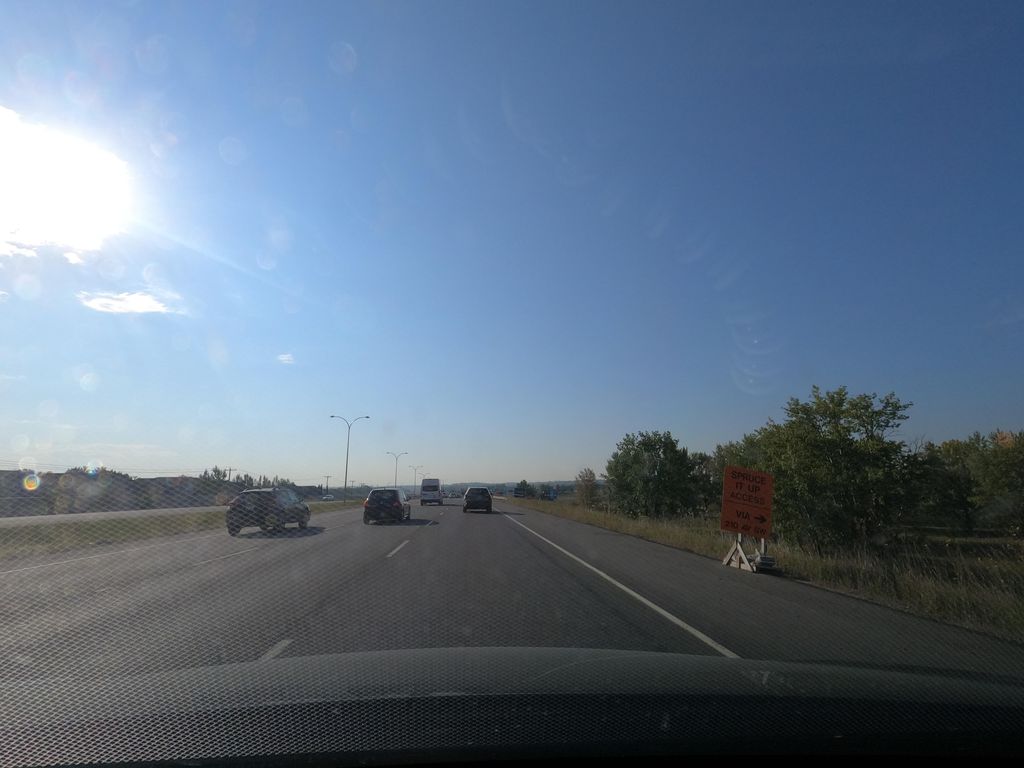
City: calgary